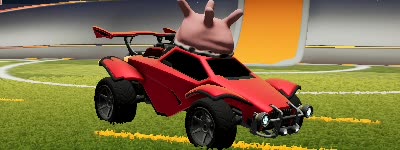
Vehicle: octane